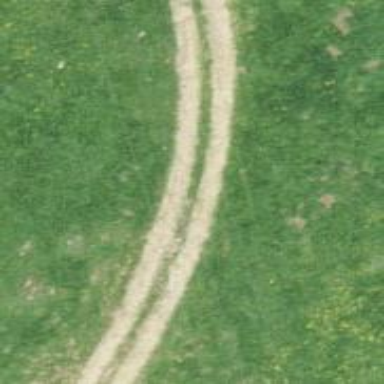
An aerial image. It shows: Track with compacted grade 5 surface.